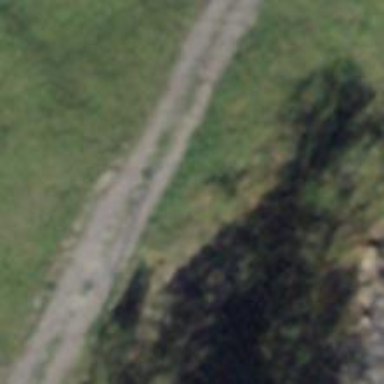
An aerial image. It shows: Gravel track with track type of grade3.